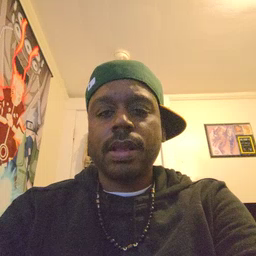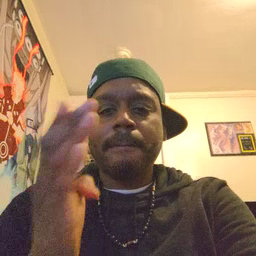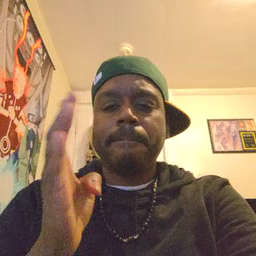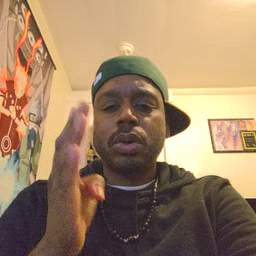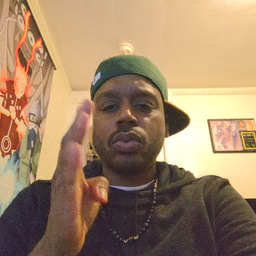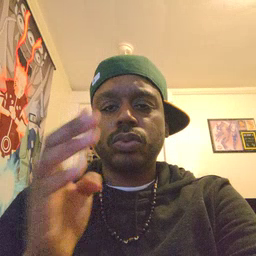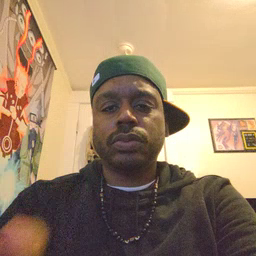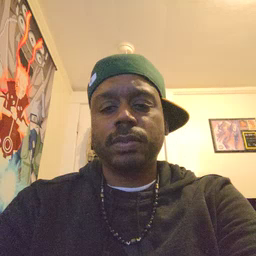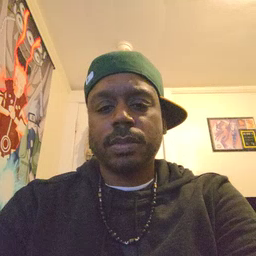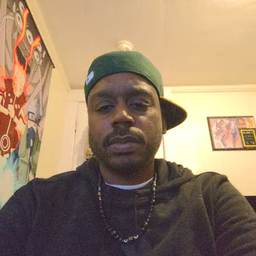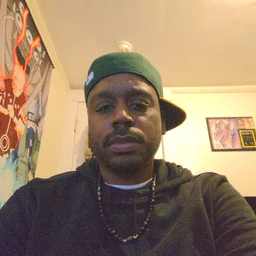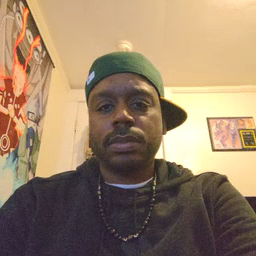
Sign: blue